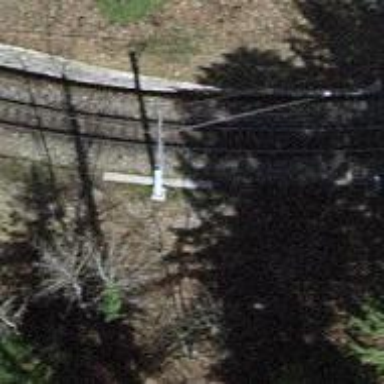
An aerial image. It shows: Narrow-gauge railway track with one electrified contact line.